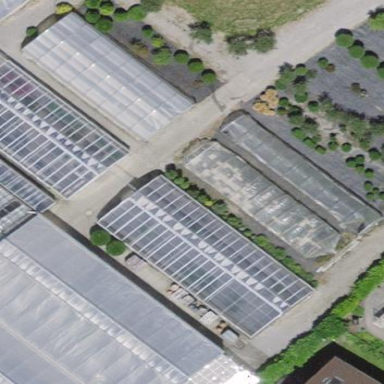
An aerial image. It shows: Greenhouse.